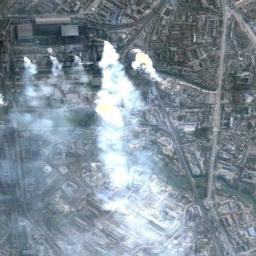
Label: thermal_power_station